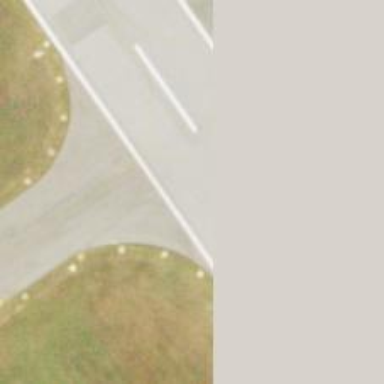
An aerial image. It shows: Asphalt taxiway in the airport.